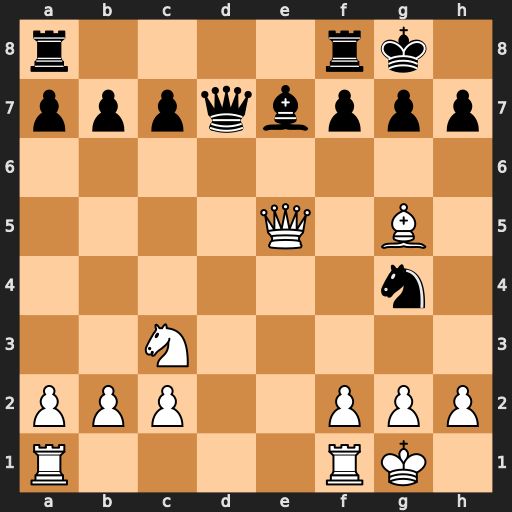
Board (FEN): r4rk1/pppqbppp/8/4Q1B1/6n1/2N5/PPP2PPP/R4RK1
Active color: w
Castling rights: -
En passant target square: -
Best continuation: Qxe7 Qxe7 Bxe7